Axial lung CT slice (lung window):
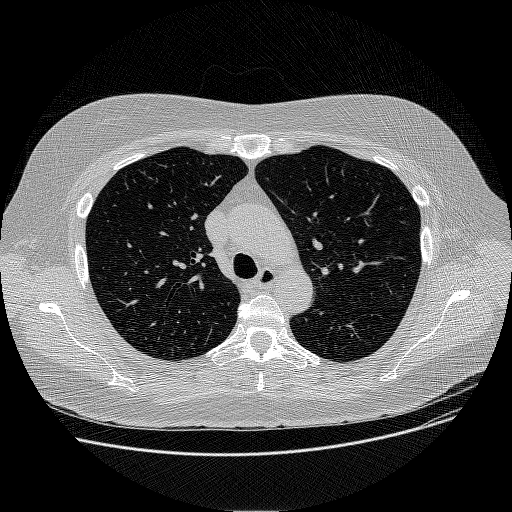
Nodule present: no